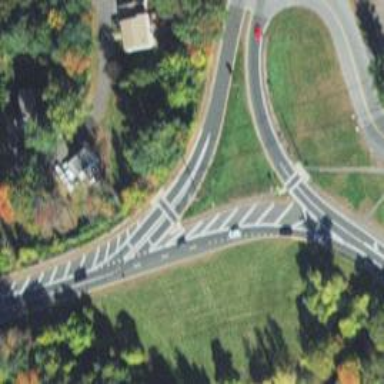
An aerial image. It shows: Marked road crossing with lines.